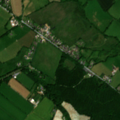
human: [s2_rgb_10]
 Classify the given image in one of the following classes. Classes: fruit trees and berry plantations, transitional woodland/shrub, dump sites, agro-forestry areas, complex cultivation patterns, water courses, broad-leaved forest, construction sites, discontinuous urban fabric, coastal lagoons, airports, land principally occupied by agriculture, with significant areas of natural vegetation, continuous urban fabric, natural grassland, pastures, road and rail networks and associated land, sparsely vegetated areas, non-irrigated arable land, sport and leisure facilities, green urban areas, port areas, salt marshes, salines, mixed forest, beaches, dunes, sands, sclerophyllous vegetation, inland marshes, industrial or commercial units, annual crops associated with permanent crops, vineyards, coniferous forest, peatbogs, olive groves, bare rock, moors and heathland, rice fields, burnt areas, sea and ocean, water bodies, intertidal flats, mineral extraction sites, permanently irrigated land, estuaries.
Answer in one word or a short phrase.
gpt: non-irrigated arable land, pastures, broad-leaved forest